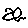
Label: bird